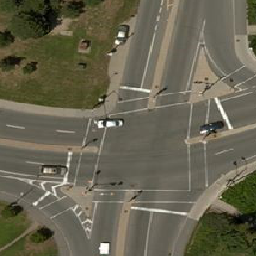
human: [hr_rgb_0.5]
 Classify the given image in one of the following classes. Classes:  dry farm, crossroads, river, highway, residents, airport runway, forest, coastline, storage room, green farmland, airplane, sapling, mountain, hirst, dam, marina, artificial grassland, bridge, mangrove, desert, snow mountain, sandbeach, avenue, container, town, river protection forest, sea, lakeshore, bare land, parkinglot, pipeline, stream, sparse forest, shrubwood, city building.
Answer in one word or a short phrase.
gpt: crossroads